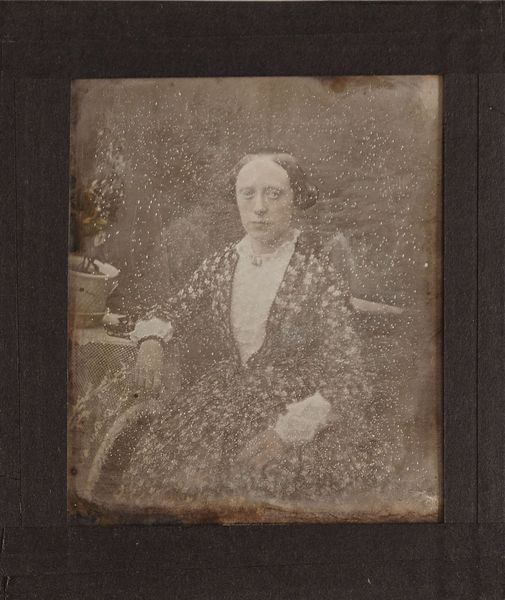
Titel: Frau Lewers, geb. Küseler, Hamburg 1847
Standort: Hamburg
Institution: Museum für Kunst und Gewerbe Hamburg
Schlagwörter: frau, portrait, figur, foto, fotografie, photographie, photo, lichtbild, daguerreotypie, bildwerke, angewandte und bildende kunst, hessische systematik, porträt, porträtfotografie, porträtphotographie, hüftbild